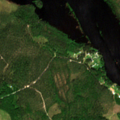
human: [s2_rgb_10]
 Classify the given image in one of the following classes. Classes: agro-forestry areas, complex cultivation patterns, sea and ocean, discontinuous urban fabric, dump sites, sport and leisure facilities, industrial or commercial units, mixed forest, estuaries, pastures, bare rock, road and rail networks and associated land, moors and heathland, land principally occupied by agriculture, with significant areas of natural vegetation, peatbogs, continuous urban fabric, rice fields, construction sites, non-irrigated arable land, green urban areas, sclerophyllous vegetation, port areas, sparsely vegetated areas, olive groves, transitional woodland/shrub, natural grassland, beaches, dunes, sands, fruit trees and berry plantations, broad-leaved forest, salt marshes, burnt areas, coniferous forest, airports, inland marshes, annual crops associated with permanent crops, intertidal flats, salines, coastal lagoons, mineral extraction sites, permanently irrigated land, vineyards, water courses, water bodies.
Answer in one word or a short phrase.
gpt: coniferous forest, mixed forest, water courses